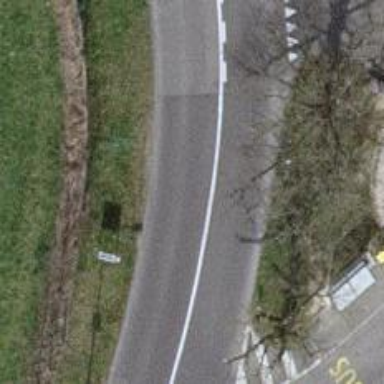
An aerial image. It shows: Secondary road with asphalt surface.